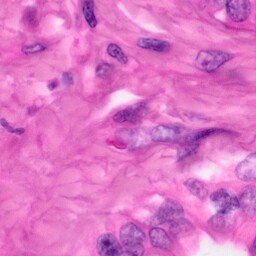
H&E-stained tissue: Pancreatic